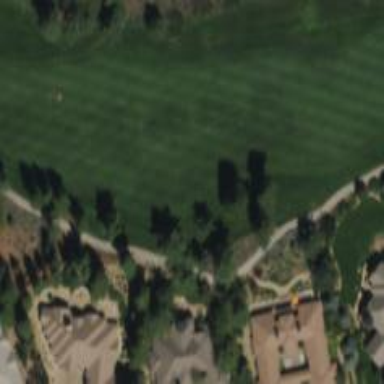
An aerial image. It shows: View of golf hole.